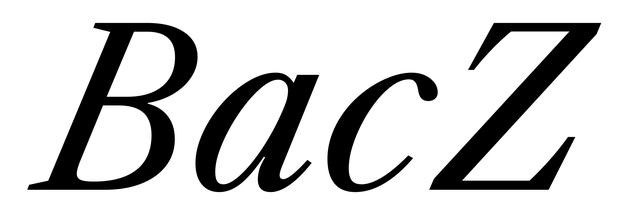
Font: LibreCaslonText-Italic_Italic